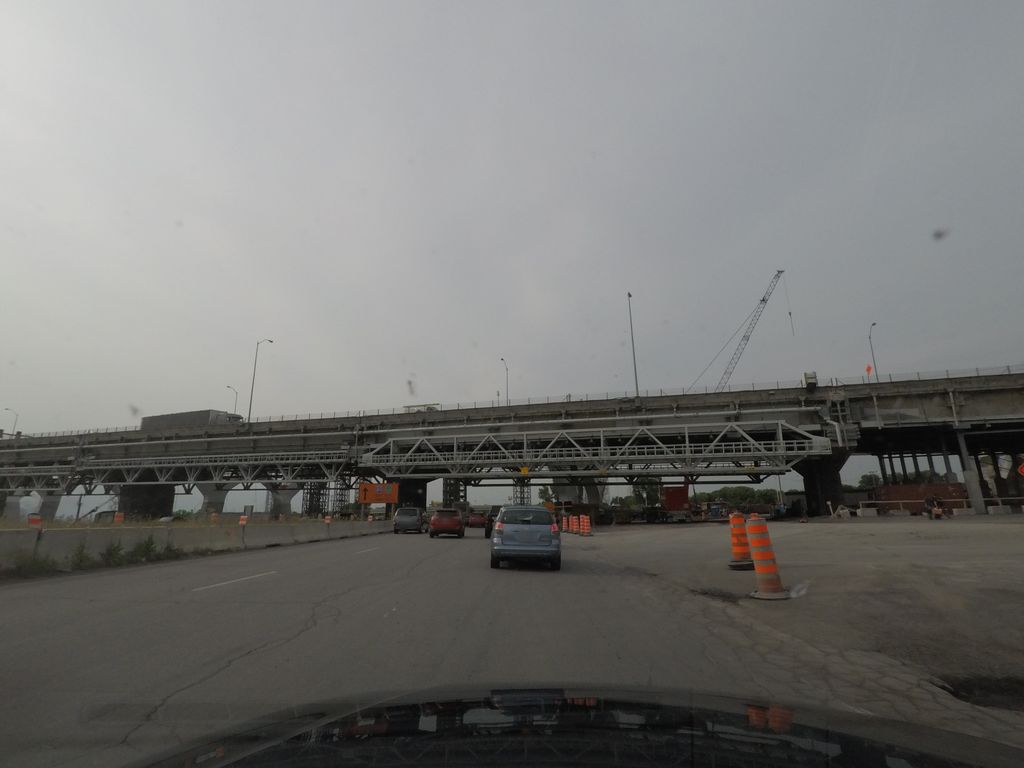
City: montreal